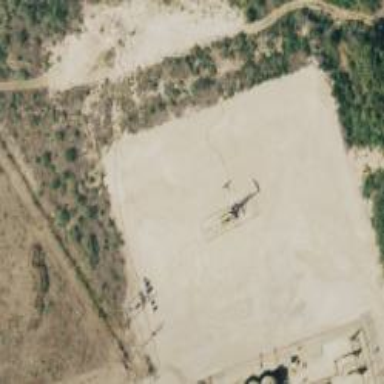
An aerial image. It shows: Petroleum well.